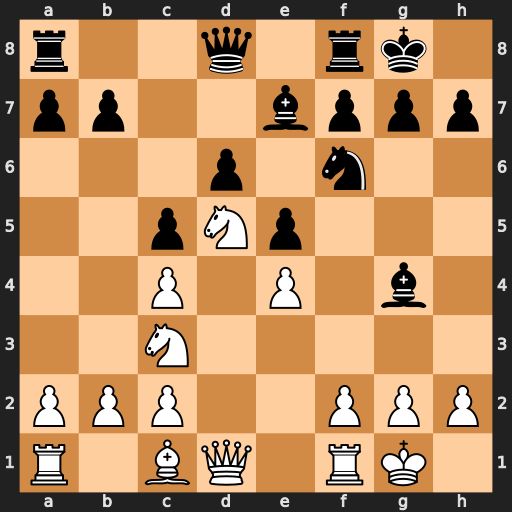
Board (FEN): r2q1rk1/pp2bppp/3p1n2/2pNp3/2P1P1b1/2N5/PPP2PPP/R1BQ1RK1
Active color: w
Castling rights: -
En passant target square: -
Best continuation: Nxf6+ Bxf6 Qxg4